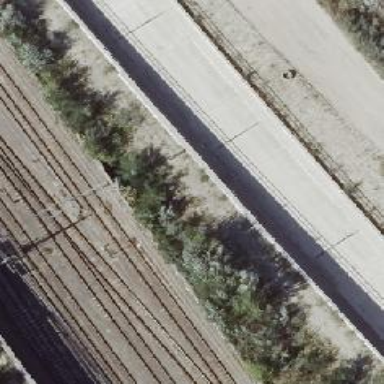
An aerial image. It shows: Railway with electrified contact lines.